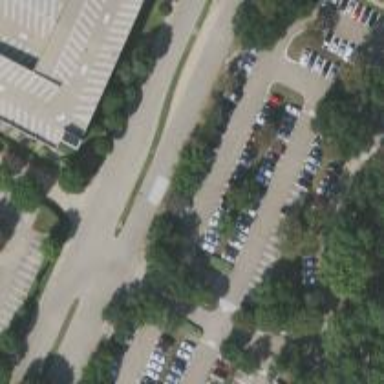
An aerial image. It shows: Tertiary road with separate sidewalks.